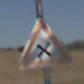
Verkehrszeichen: KreuzungOderEinmuendung
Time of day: Midday
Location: Outdoor (RoadRail)
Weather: Clear
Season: Summer
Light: Natural